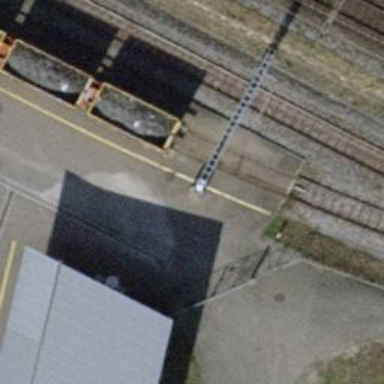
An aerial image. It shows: Single-track railway spur.